Question: I'm testing out Xamarin.Android in Visual Studio 2010 and have noticed that I have no Android Intellisense when I'm working in an Android Layout (.axml) file. However, I do get Android Intellisense when I'm working in a .cs file.
Here is a screenshot of my Main.axml file that lives in my Layout directory. Notice how the intellisense doesn't contain anything within the Android namespace.

What do I need to do to get intellisense to display the Android namespace in a .axml file?
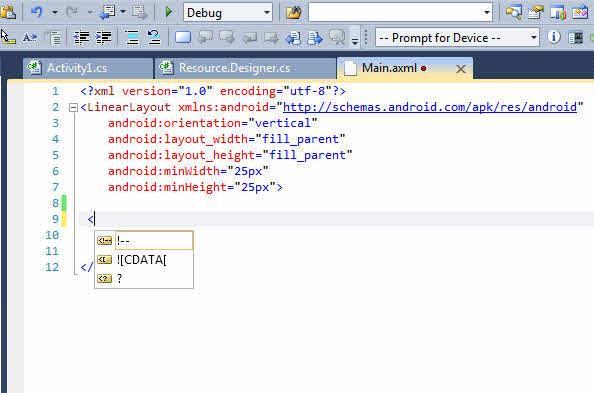
Answer: <URL>
Here's Kannan's solution:
---
Most of the people who work with Xamarin's Mono for Android in Visual Studio 2012 face a bug where Intellisense doesn't work for AXML in source view.
One of the fix which worked for me is mentioned below.
1. Launch Visual Studio 2012
2. Open a solution with .AXML file in it
3. Now XML main menu should be visible on top
4. Open "Schemas..." menu
5. Sort by "File Name" column and see if "android-layout-xml" and schemas.android.com.apk.res.android" are there. If found, skip to step 13
6. If not found, go to "Program Files" if 32-bit system or "Program Files (x86)" if 64-bit system.
7. Then go to "\MSBuild\Novell" or "\MSBuild\Xamarin\Android" You should be able to see 2 files "android-layout-xml.xsd" and "schemas.android.com.apk.res.android.xsd"
8. Copy these 2 files to "\Microsoft Visual Studio 11.0\Xml\Schemas"
9. Again open the "Schemas..." menu as mentioned in steps 3&4
10. Now click "Add..." button and add these 2 files which should be located as mentioned in step 7 & 8
11. Now restart visual studio and the XML editor for design layout should work fine with Intellisense
12. From step 5....
13. If above steps don't work, then close the Visual Studio 2012.
14. Now open "Developer command prompt for VS2012'' under Windows programs menu.
15. Type "Devenv /ResetSettings" without quotes.
16. Launch Visual Studio 2012 and see if Intellisense works.
17. If still not working, better go to Xamarin forums and post there.
---